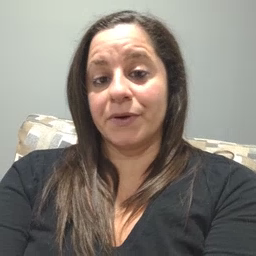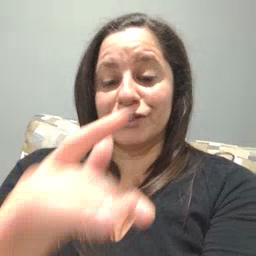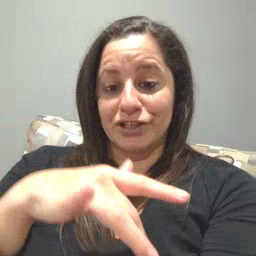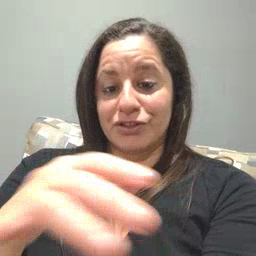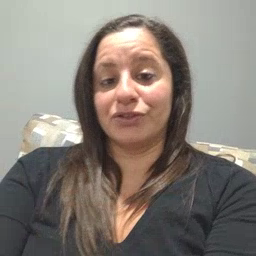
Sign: touch